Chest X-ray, PA view. Patient: 49 years old, sex F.
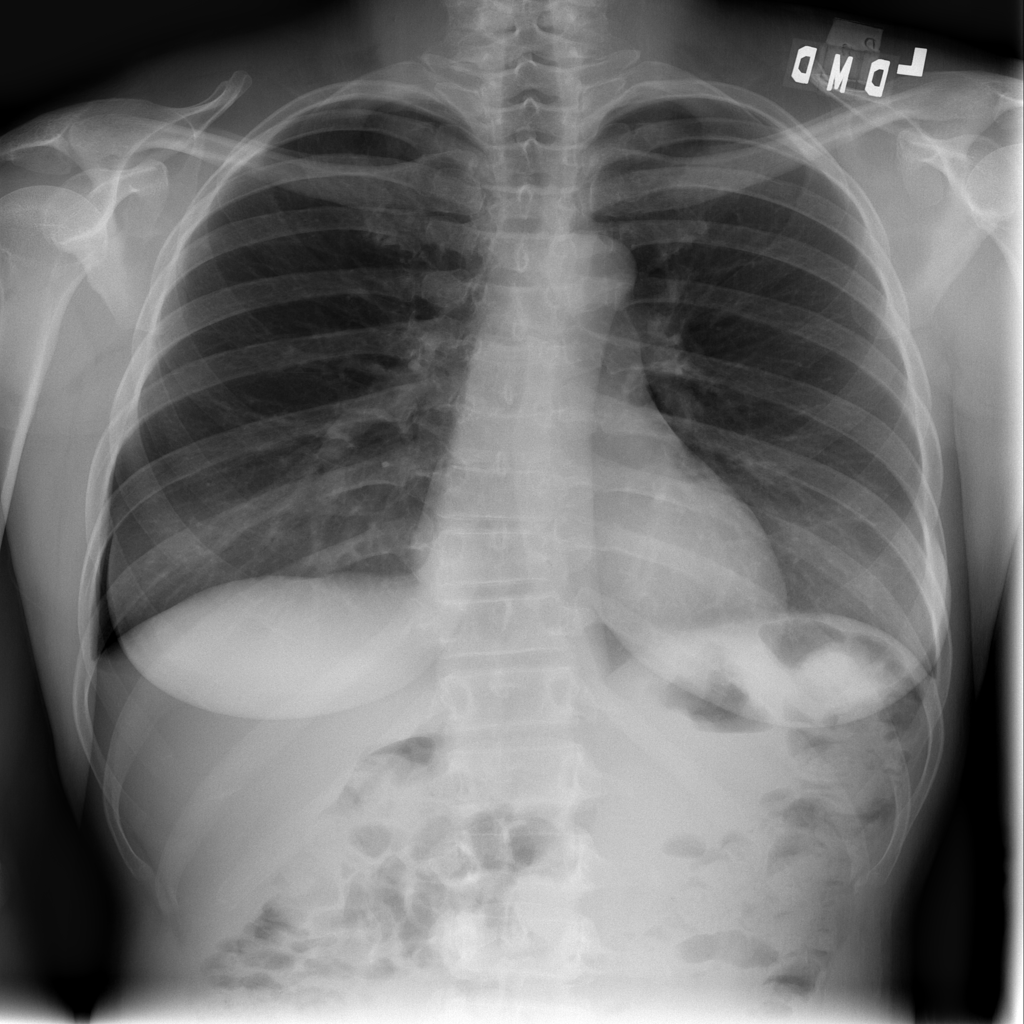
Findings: No Finding